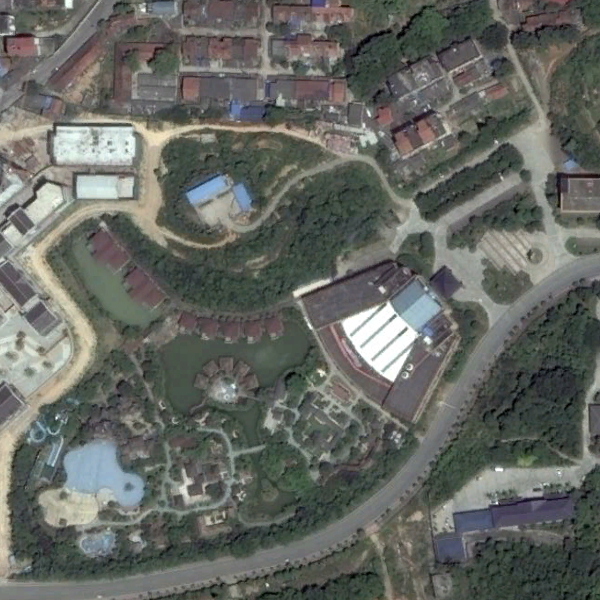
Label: Resort